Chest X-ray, PA view. Patient: 34 years old, sex M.
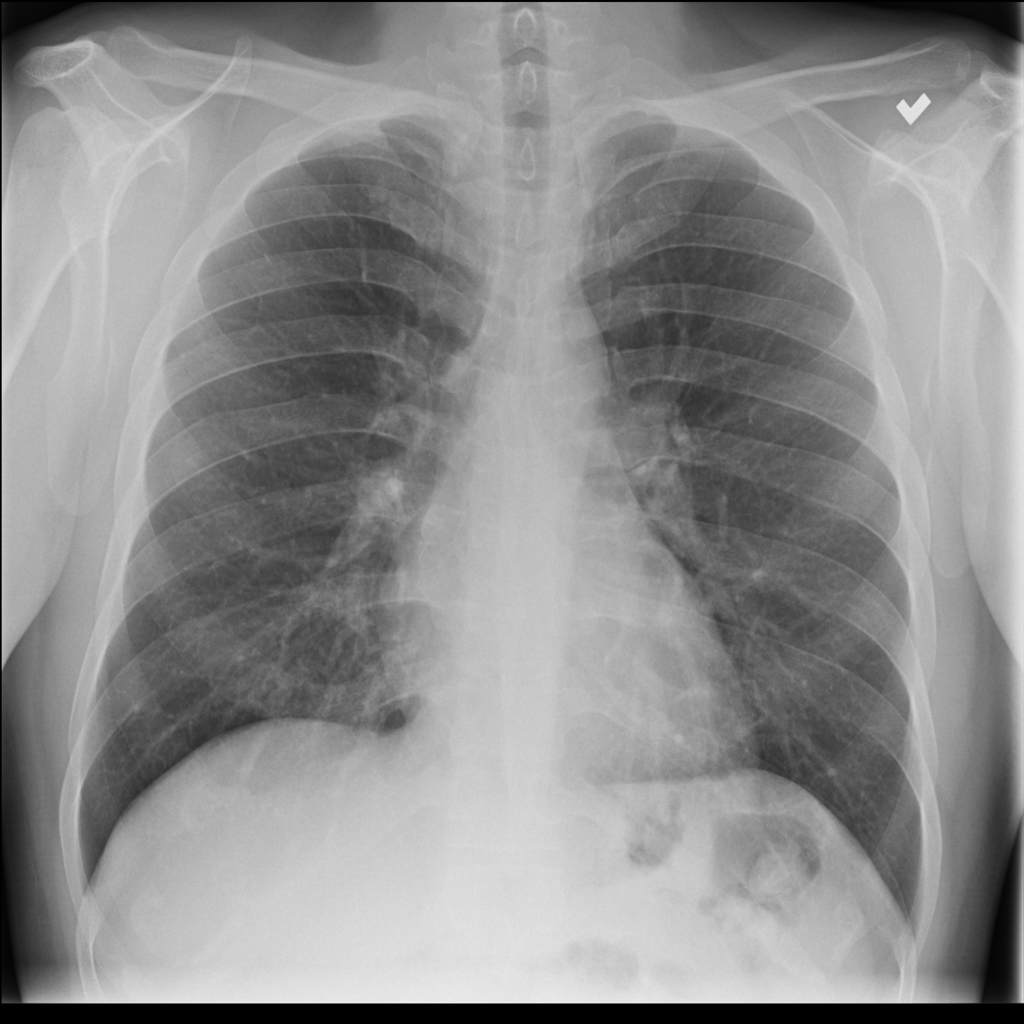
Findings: No Finding